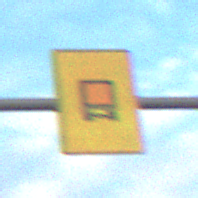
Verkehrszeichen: KennzeichnungspflichtigeFahrzeugeGefaehrlicheGueterOhnePfeilsymbol
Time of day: SunriseSunset
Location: Outdoor (RoadRail)
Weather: PartlyCloudy
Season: NotSpecified
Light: Natural